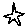
Label: star